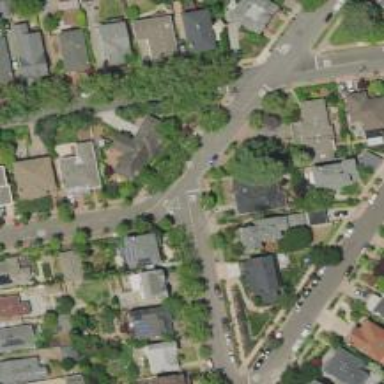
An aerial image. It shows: Residential road with separate sidewalk.